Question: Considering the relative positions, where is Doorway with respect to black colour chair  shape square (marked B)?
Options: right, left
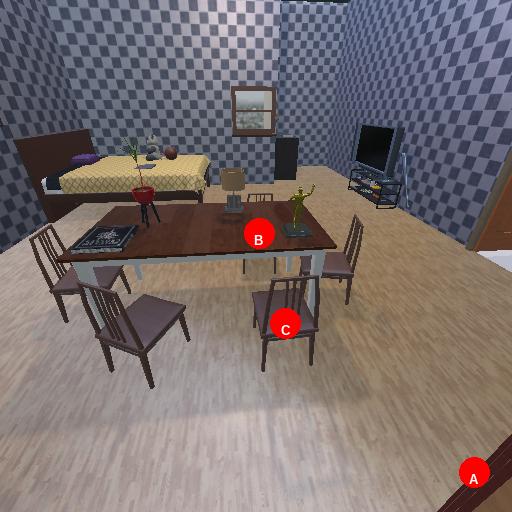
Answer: right